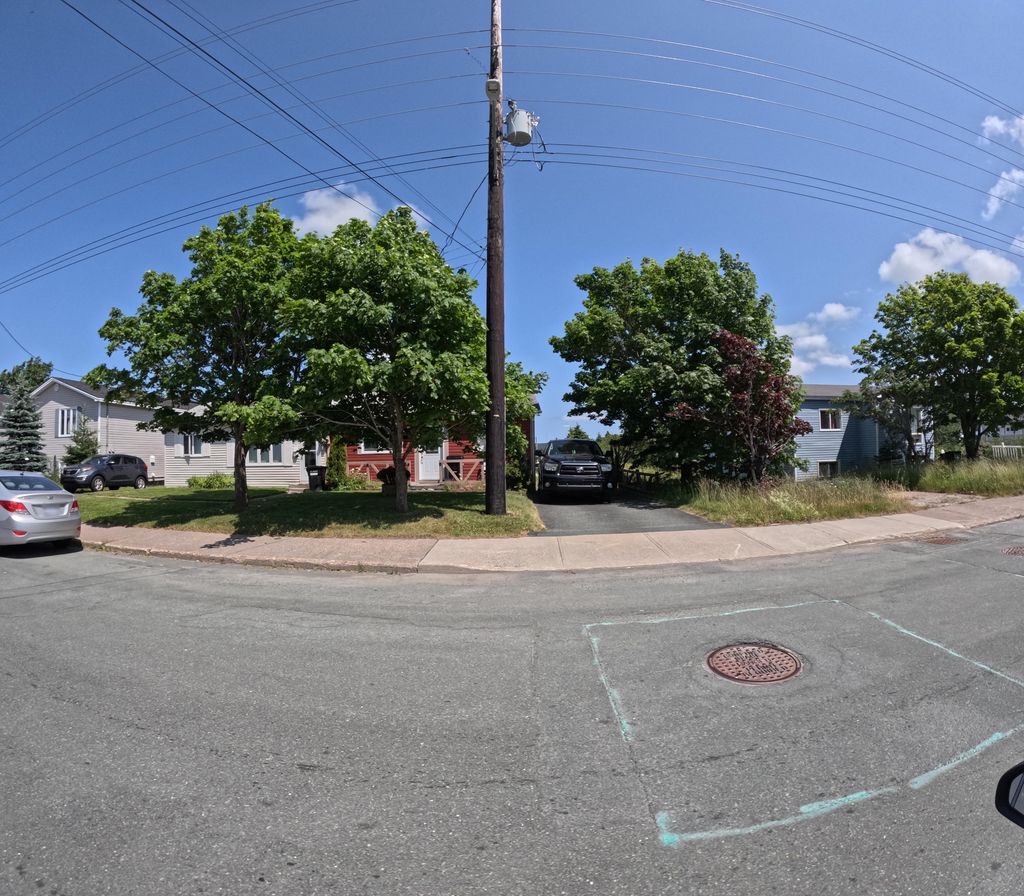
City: st_johns